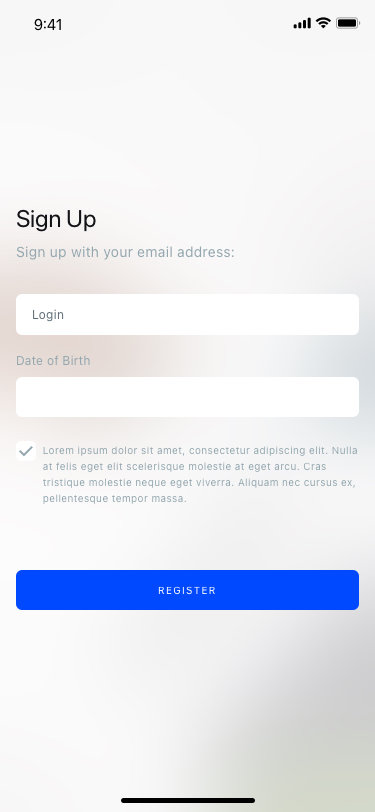
Text in this UI design:
Lorem ipsum dolor sit amet, consectetur adipiscing elit. Nulla at felis eget elit scelerisque molestie at eget arcu. Cras tristique molestie neque eget viverra. Aliquam nec cursus ex, pellentesque tempor massa.
Sign Up
Sign up with your email address: